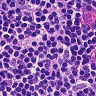
Metastatic tissue present: no